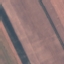
Land use / land cover: AnnualCrop